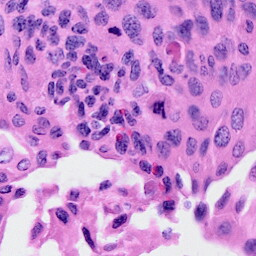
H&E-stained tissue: Cervix